Here is the time-frequency representation (spectrogram) of a rolling-element bearing's vibration measurement. Determine the bearing's health state. Answer with exactly one of: normal, inner_race, outer_race, ball.
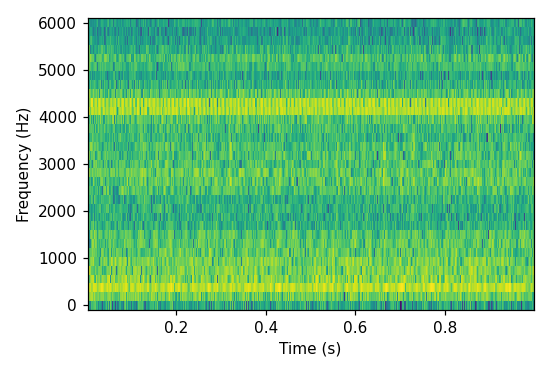
Answer: normal